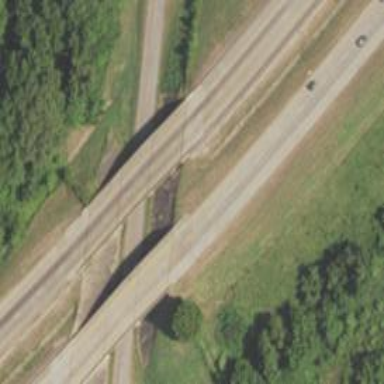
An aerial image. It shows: Beam bridge on motorway.